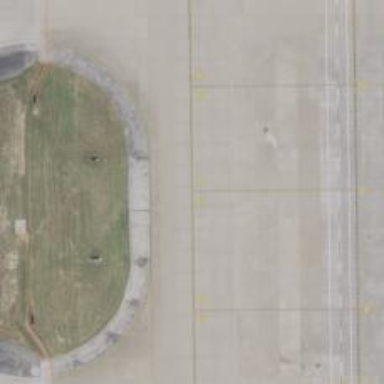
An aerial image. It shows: Image of taxiway at airport.